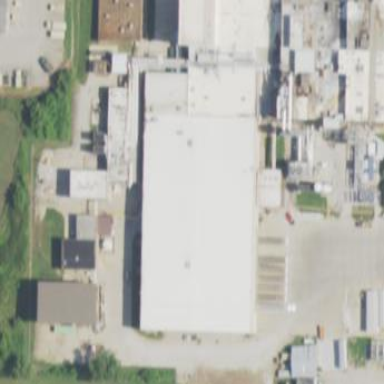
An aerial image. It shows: Industrial area.